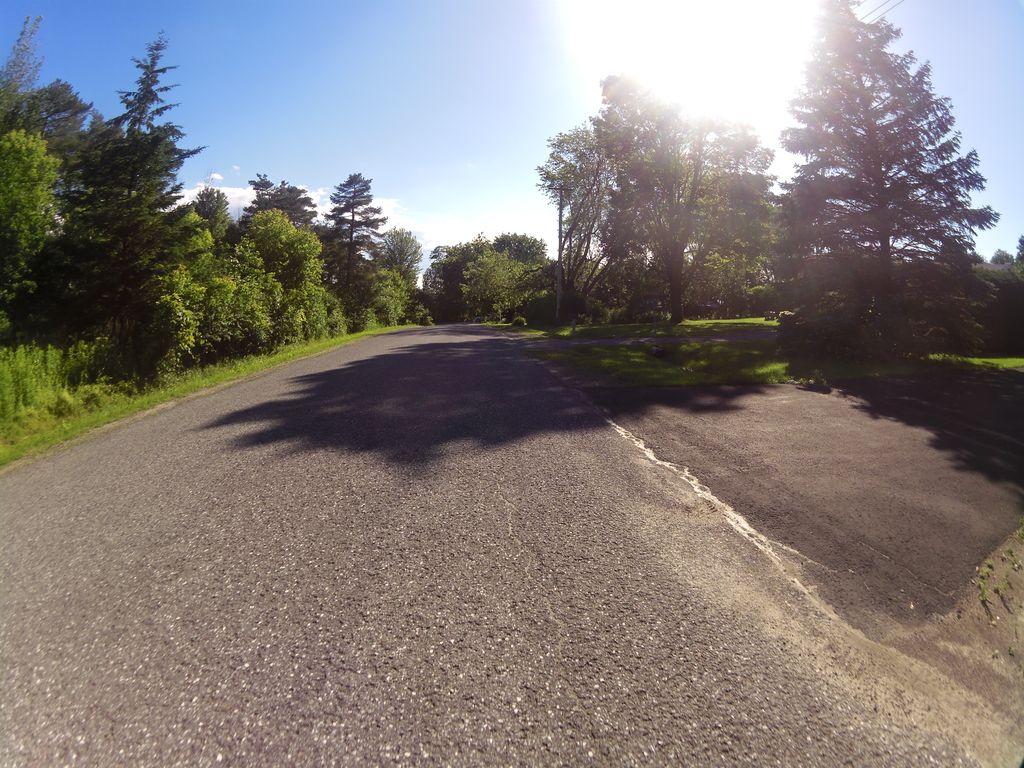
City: ottawa-gatineau